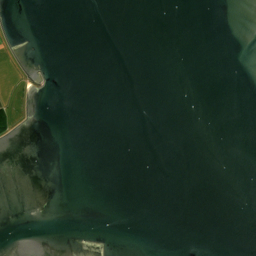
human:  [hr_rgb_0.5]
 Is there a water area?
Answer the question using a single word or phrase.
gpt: yes

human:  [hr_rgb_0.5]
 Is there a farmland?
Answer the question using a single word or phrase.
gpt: yes

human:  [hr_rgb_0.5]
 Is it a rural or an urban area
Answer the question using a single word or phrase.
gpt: rural

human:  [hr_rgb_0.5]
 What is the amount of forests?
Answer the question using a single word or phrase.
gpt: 2

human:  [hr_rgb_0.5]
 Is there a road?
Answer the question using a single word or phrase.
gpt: yes

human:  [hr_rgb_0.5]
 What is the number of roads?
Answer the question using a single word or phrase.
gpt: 17

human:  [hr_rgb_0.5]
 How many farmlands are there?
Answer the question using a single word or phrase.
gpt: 2

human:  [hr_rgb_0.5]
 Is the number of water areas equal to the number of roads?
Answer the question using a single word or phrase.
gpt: no

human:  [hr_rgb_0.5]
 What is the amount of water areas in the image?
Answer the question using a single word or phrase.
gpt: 1

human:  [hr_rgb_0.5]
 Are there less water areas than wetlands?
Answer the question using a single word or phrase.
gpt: yes

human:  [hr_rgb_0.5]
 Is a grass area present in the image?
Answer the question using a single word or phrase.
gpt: yes

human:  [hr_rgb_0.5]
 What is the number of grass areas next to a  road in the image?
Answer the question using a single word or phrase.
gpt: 8

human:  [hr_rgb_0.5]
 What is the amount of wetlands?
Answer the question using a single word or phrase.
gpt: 5

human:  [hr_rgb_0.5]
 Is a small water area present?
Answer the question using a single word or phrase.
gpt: no

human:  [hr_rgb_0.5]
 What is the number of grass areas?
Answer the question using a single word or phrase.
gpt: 8

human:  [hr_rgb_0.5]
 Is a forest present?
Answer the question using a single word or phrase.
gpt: yes

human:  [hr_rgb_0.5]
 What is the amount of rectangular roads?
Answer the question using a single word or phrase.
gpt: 0

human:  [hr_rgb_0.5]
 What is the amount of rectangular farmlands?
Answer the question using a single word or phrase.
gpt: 0

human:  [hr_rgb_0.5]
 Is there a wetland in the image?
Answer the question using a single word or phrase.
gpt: yes

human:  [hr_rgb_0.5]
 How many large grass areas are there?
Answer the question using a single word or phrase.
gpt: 6

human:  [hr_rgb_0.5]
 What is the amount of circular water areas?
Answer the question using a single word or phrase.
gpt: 0

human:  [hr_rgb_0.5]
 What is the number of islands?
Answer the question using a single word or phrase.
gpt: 1

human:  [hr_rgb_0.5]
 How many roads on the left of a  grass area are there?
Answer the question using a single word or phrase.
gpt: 14

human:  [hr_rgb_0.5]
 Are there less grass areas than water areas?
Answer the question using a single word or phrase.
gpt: no

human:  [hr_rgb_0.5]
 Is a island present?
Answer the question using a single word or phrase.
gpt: yes

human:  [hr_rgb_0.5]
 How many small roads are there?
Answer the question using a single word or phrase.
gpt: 17

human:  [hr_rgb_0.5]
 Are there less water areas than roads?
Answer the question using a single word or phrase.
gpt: yes

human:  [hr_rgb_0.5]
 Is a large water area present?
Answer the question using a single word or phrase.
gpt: yes

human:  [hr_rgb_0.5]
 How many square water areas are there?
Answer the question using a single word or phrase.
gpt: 0

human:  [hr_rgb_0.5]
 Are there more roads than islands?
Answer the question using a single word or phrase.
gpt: yes

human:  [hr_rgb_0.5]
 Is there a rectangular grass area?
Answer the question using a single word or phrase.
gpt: no

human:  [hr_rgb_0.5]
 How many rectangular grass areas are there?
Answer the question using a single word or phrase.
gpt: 0

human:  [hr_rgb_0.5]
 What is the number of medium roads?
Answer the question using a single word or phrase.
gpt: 0

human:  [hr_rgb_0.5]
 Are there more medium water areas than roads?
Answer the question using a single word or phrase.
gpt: no

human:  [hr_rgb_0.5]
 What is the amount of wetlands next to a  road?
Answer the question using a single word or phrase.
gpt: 2

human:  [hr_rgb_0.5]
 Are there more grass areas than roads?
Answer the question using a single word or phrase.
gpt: no

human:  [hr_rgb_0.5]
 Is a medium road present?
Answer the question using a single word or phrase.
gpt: no

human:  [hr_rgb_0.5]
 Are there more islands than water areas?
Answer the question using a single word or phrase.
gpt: no

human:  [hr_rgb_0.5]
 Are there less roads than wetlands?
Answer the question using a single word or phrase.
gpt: no

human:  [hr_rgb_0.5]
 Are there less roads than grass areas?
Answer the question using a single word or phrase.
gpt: no

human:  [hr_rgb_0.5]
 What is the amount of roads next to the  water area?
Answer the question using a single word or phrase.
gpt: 17

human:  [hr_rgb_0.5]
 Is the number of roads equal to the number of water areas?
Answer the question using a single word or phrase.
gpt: no

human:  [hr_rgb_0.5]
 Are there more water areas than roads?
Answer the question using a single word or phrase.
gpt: no

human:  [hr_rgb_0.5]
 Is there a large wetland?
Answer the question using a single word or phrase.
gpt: yes

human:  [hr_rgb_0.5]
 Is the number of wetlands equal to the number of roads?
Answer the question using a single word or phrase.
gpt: no

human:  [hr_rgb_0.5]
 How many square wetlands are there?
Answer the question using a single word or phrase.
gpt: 0

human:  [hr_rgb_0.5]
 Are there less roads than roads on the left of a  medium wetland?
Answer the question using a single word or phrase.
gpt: no

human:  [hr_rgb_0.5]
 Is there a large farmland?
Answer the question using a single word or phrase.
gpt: yes

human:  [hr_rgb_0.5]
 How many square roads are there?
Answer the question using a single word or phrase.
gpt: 0

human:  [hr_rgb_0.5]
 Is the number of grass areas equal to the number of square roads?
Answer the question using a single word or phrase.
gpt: no

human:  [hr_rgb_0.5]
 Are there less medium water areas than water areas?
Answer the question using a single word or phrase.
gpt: yes

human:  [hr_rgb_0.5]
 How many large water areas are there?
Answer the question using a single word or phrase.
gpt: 1

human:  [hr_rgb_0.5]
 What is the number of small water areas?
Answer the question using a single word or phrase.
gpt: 0

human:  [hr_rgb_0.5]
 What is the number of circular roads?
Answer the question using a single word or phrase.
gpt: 0

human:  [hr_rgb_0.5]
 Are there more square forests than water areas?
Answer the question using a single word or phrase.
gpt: no

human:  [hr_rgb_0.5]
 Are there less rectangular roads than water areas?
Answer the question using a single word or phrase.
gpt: yes

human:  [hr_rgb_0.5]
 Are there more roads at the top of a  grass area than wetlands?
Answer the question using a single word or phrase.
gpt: yes

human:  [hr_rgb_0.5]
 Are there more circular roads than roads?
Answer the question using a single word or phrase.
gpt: no

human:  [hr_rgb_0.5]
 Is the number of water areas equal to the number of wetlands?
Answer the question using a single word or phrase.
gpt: no

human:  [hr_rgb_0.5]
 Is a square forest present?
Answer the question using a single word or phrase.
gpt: no

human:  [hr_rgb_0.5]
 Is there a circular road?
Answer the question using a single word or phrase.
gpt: no

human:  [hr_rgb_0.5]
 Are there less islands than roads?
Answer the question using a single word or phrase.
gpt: yes

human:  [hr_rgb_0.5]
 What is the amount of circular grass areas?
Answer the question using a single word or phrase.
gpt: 0

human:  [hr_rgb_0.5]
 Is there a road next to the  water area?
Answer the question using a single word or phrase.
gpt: yes